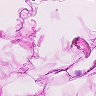
Metastatic tissue present: no